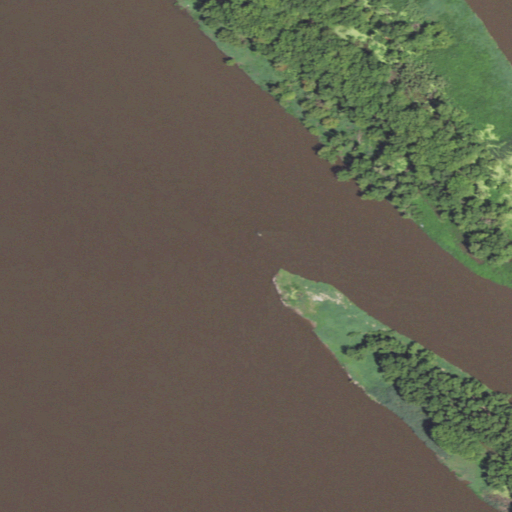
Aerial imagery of island in Illinois named Dixie Islands containing open water, woody wetlands, and herbaceous wetlands